Question: Is there a workaround for the character overflow issue in html? This is only visible when there is a background-color and italic (em) tag is used for simple text.

Look for the "i" character when background in the picture. "i" did not fit in the background and has some of its portion overflowed onto right.
Code:
'''
aaaaa<em style="color:#ff0000;background-color:#c3ddfc;">hijyen bariyeri</em>, aaaaaaa
'''
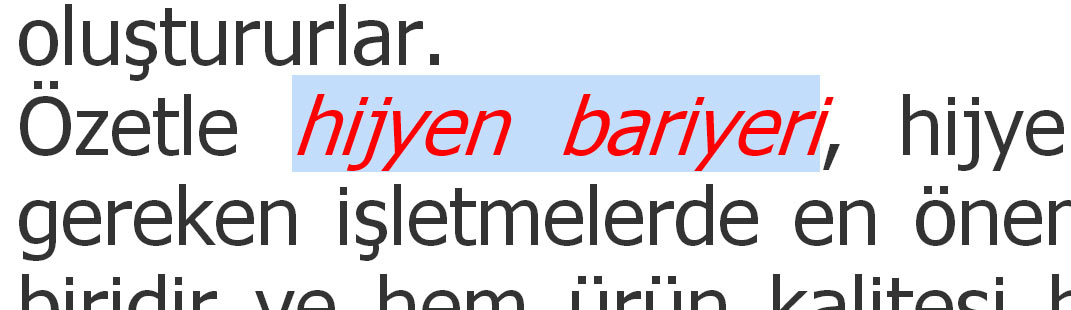
Answer: This is a feature, not a bug. The box of an element (which is what gets colored when you set a background color) is determined in a manner that does not account for the slanting of italic letters, for example. You can handle this by setting right padding, as @MarcB suggests in a comment, but there are complications. First, the amount of padding needed does not depend only on the font size (this dependence can be dealt with using the 'em' unit) but also on the specific font face. The slanting angle varies by font design quite a lot, and so do the shapes of characters--e.g., slanting "f" has a much greater effect than slanting "e". Second, when you add spacing after a letter followed by punctuation mark, as in the example, the word and the mark get separated in a typographically unpleasant way.
I would suggest thus that you include the punctuation mark inside the element; this might look illogical (the comma is not part of the emphasized expression), but it is typographically adequate. Quite often, this is sufficient for solving the problem. Example:
'''
Ozetle <em style=
"color:#ff0000; background-color:#c3ddfc;"
>hijyen bariyeri,</em> hiye
'''
If the italicized word is not followed by a punctuation but a normal word space, consider setting right padding of about 0.2em, but decide on the specific value after some testing. Example:
'''
Ozetle <em style=
"color:#ff0000; background-color:#c3ddfc; padding-right: 0.2em"
>hijyen bariyeri</em> hiye
'''
A value of 0.2em is typically suitable for fonts like Arial. For a font with no italic typeface, forcing browsers to produce "fake italic", a value like 0.3em might be needed, since such synthetic slanting (which might be applied in your example) uses a large slanting angle to compensate for the lack of true italic. For a serif font, say Cambria or Times New Roman, 0.1em might be sufficient for most characters.